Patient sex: M
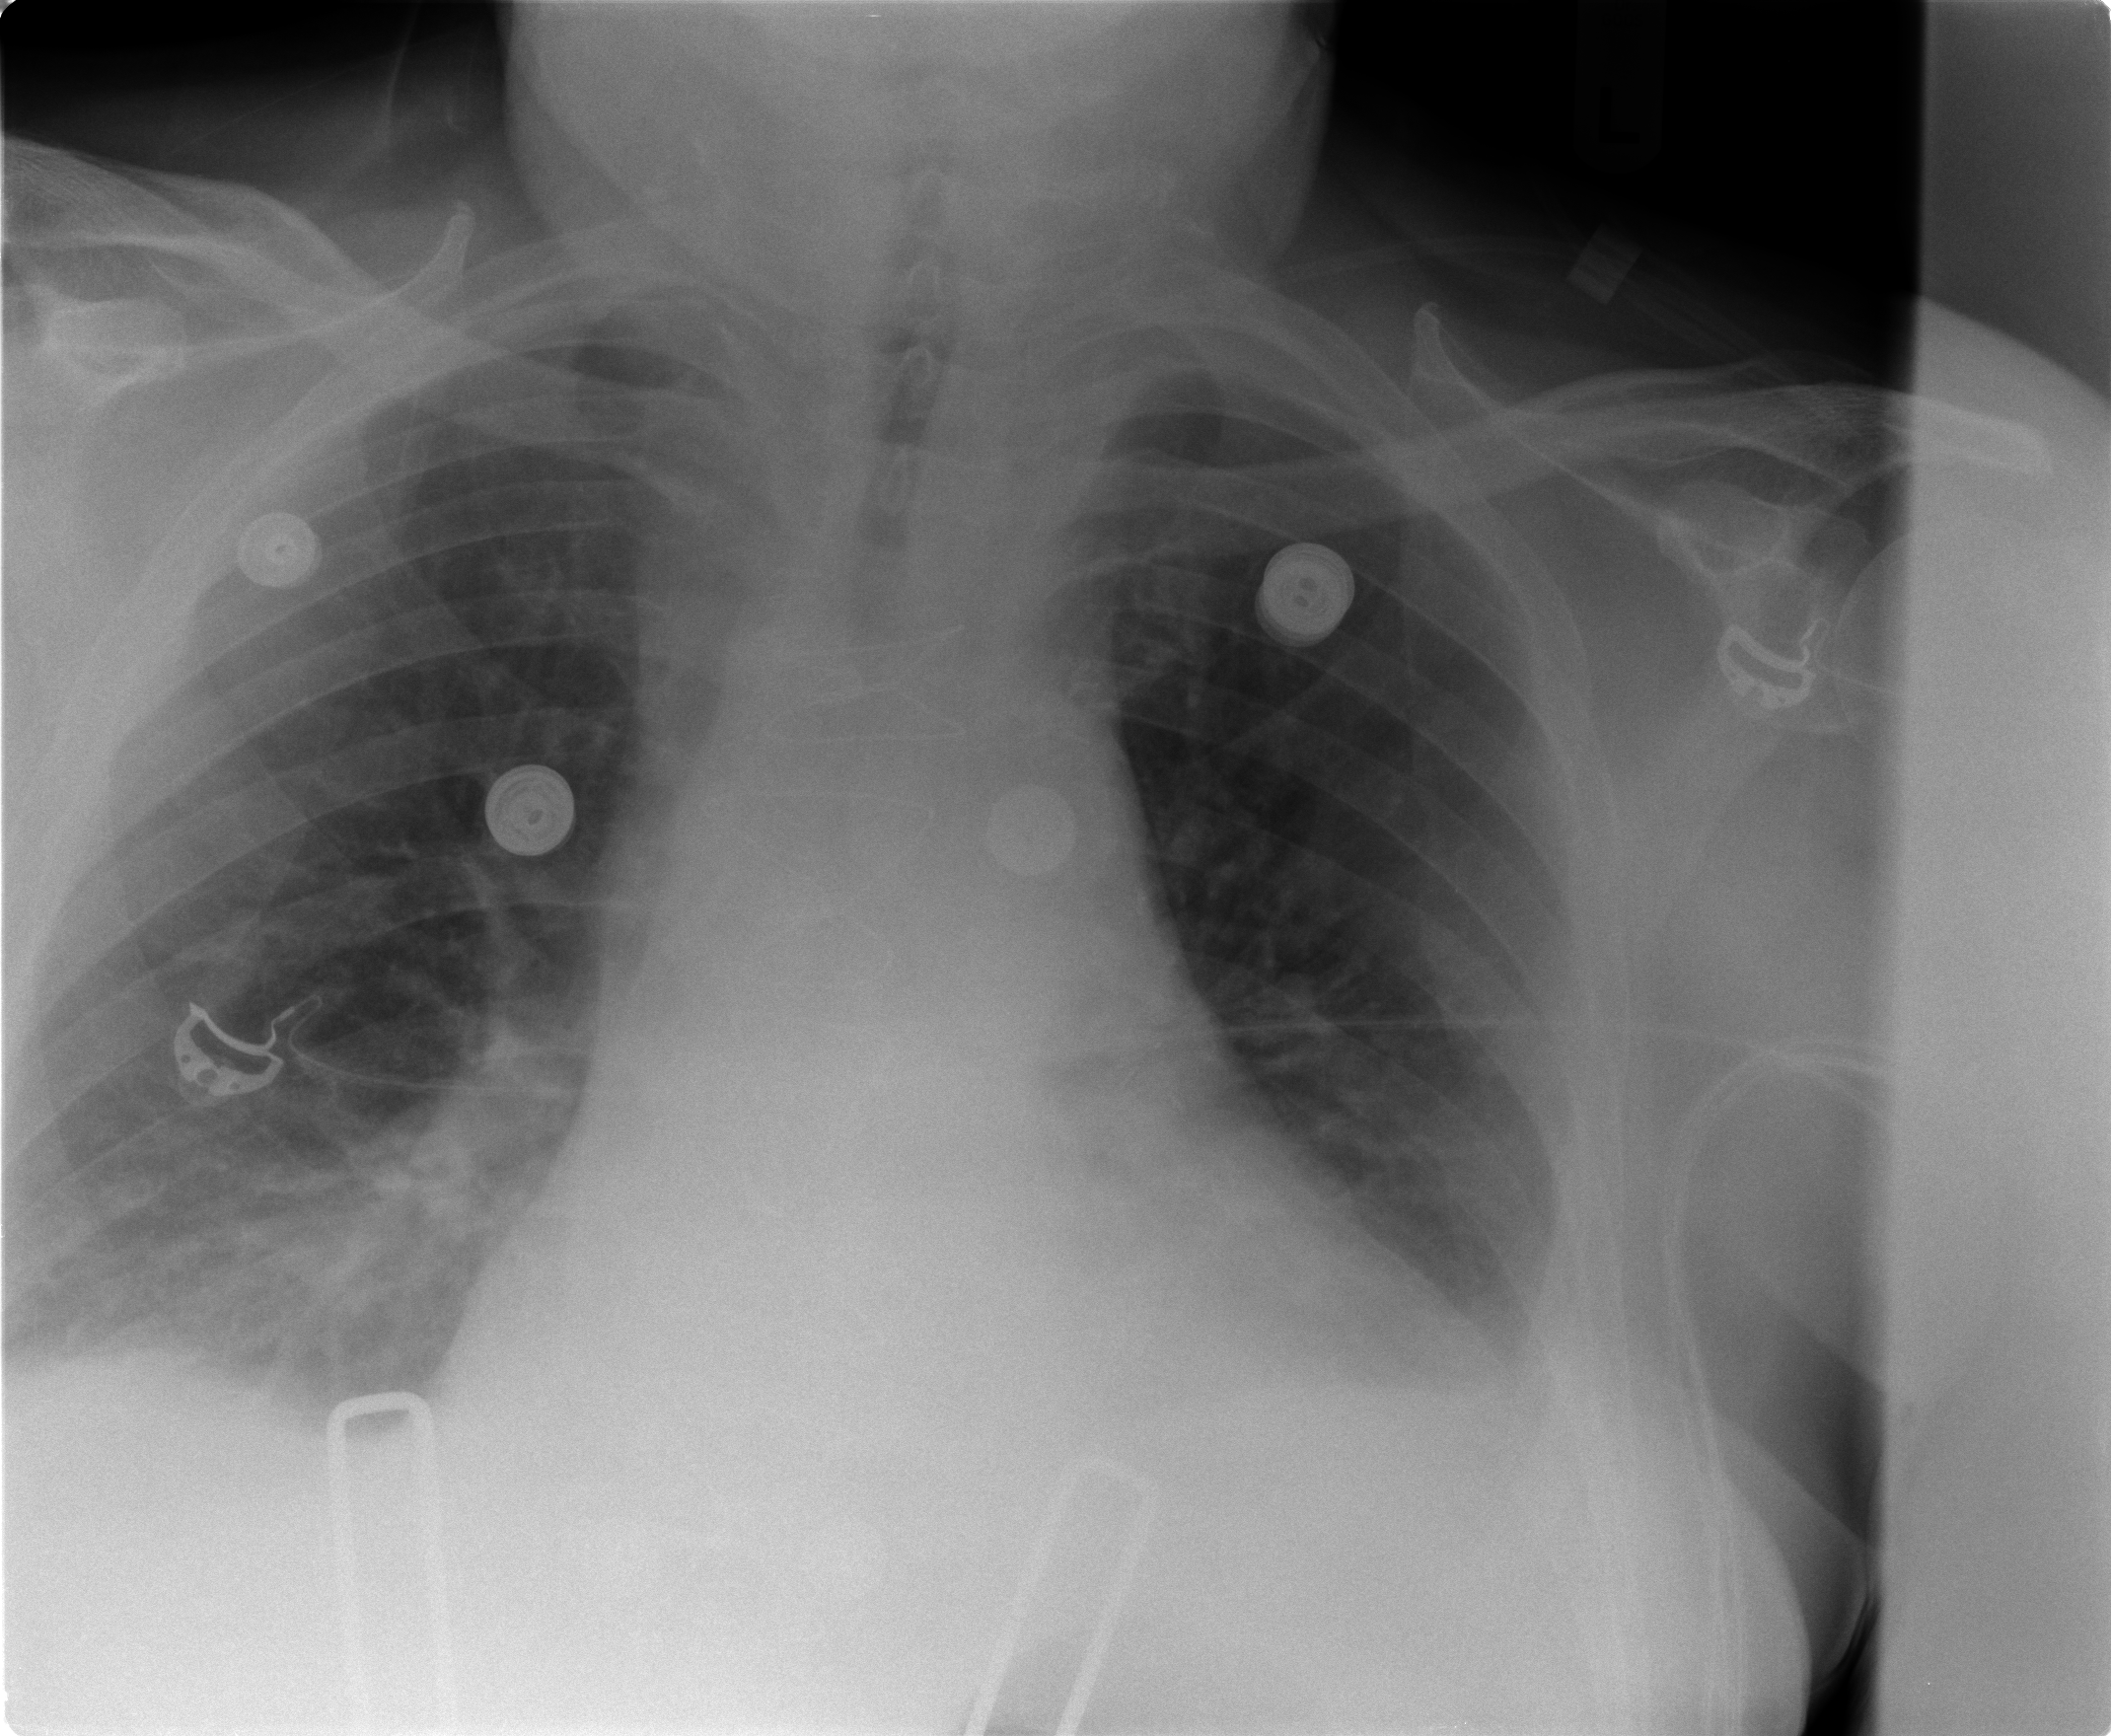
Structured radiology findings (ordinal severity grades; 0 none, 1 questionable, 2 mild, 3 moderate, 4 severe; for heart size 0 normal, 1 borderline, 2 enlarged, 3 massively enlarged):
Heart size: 2
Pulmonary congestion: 2
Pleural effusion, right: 1
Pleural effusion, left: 1
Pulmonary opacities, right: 0
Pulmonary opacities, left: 0
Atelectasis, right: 2
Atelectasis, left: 2